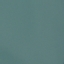
Land use / land cover: SeaLake